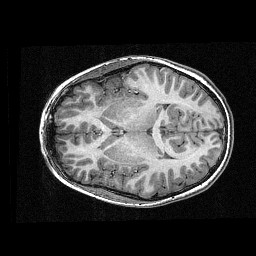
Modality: T1w
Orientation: axial
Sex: male